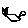
Label: cat